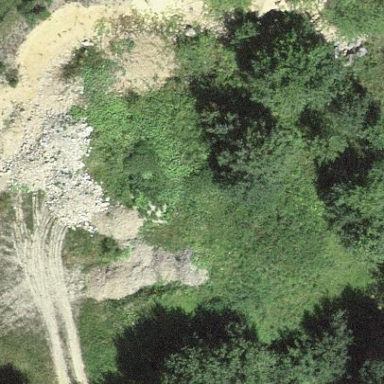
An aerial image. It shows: Quarry area.